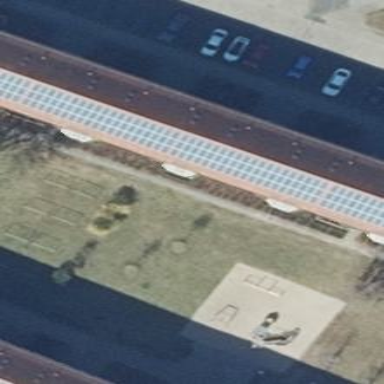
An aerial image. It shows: Solar photovoltaic panel generating electricity. It is small installation located on building.